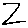
Label: zigzag